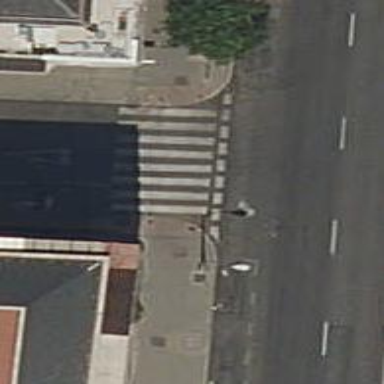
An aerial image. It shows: Road crossing with traffic signals.